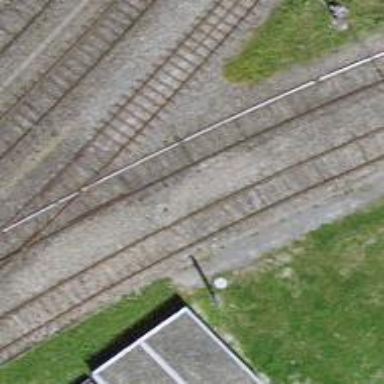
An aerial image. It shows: Railway signal.